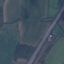
Land use / land cover: Highway